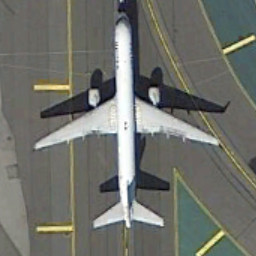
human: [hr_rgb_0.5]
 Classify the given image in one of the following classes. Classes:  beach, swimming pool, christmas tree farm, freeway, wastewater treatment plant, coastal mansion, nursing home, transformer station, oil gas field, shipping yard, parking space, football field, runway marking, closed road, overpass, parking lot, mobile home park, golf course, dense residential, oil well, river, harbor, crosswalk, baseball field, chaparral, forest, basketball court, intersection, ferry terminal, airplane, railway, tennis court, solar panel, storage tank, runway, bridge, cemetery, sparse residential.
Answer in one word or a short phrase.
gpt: airplane